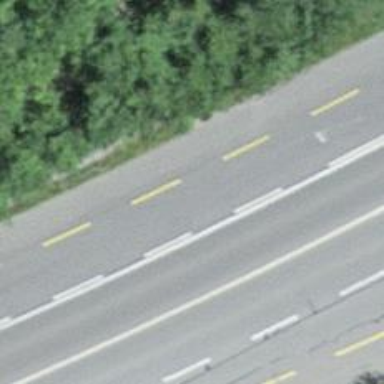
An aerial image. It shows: Primary road with asphalt surface and designated cycle lane.